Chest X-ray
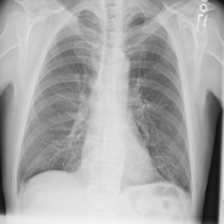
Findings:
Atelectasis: negative
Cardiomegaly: negative
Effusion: negative
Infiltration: negative
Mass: negative
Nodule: negative
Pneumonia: negative
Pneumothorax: negative
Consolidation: negative
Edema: negative
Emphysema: negative
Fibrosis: negative
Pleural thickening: negative
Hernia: negative